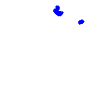
Particle: electron